Aerial crown-view tile of a tropical tree (Barro Colorado Island, Panama), acquired 20250317:
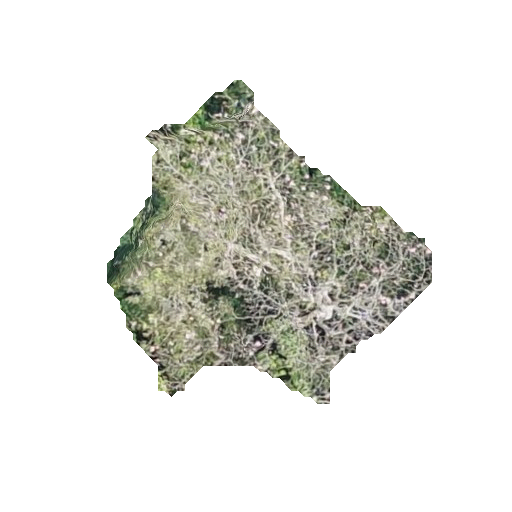
Species: Tabebuia rosea
GBIF accepted scientific name: Tabebuia rosea
Crown area: 90.455 m²